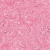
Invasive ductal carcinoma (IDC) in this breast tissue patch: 0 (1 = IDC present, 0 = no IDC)